Interaction volume radius: 5 \u00c5
Interaction volume height: 15 \u00c5
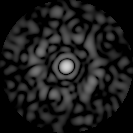
Disorder parameter: 0.8252